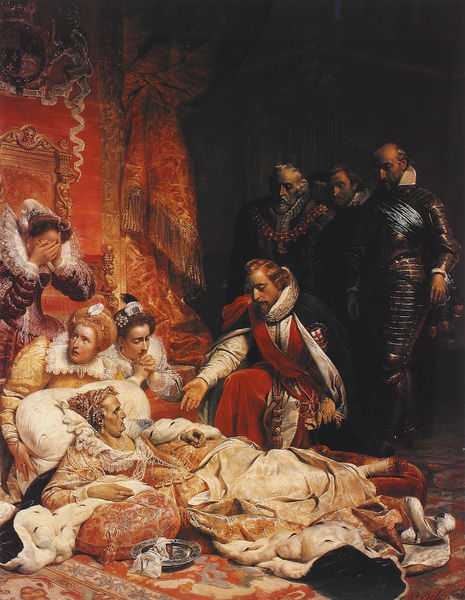
Titel: Der Mord der Elisabeth, Königin von England, 1603
Künstler: Paul Delaroche
Institution: Paris, Musée du Louvre
Schlagwörter: gemälde, hand, mann, frauen, grün, menschen, frau, männer, rot, malerei, teppich, bart, blond, augen, barock, blass, hermelin, leiche, pelz, schale, spitze, teller, tod, tot, trauer, bild, hände, vorhang, fransen, gewand, gold, locken, engel, herrschaft, hocke, liegen, kette, angst, unglück, kaiser, kissen, könig, thron, robe, liegend, alter, palast, weinen, knien, scherpe, herrscher, tron, arzt, ritter, rüstung, edelmänner, königin, bommel, muschel, hermelinmantel, hofstaat, berater, leidend, zobel, attentat, schock, edelfrauen, rot karmesin krank könig tod trauer